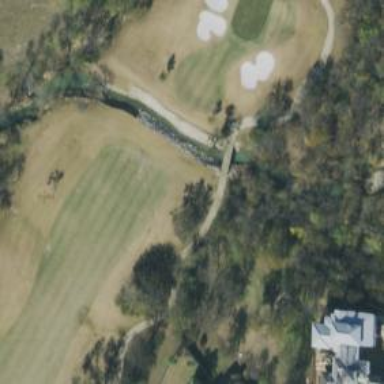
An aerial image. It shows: Service road on bridge designed for golf cartpath.